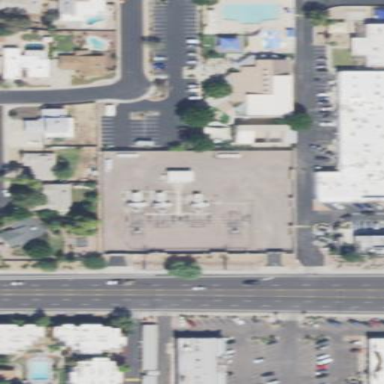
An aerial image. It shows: Outdoor distribution power substation.